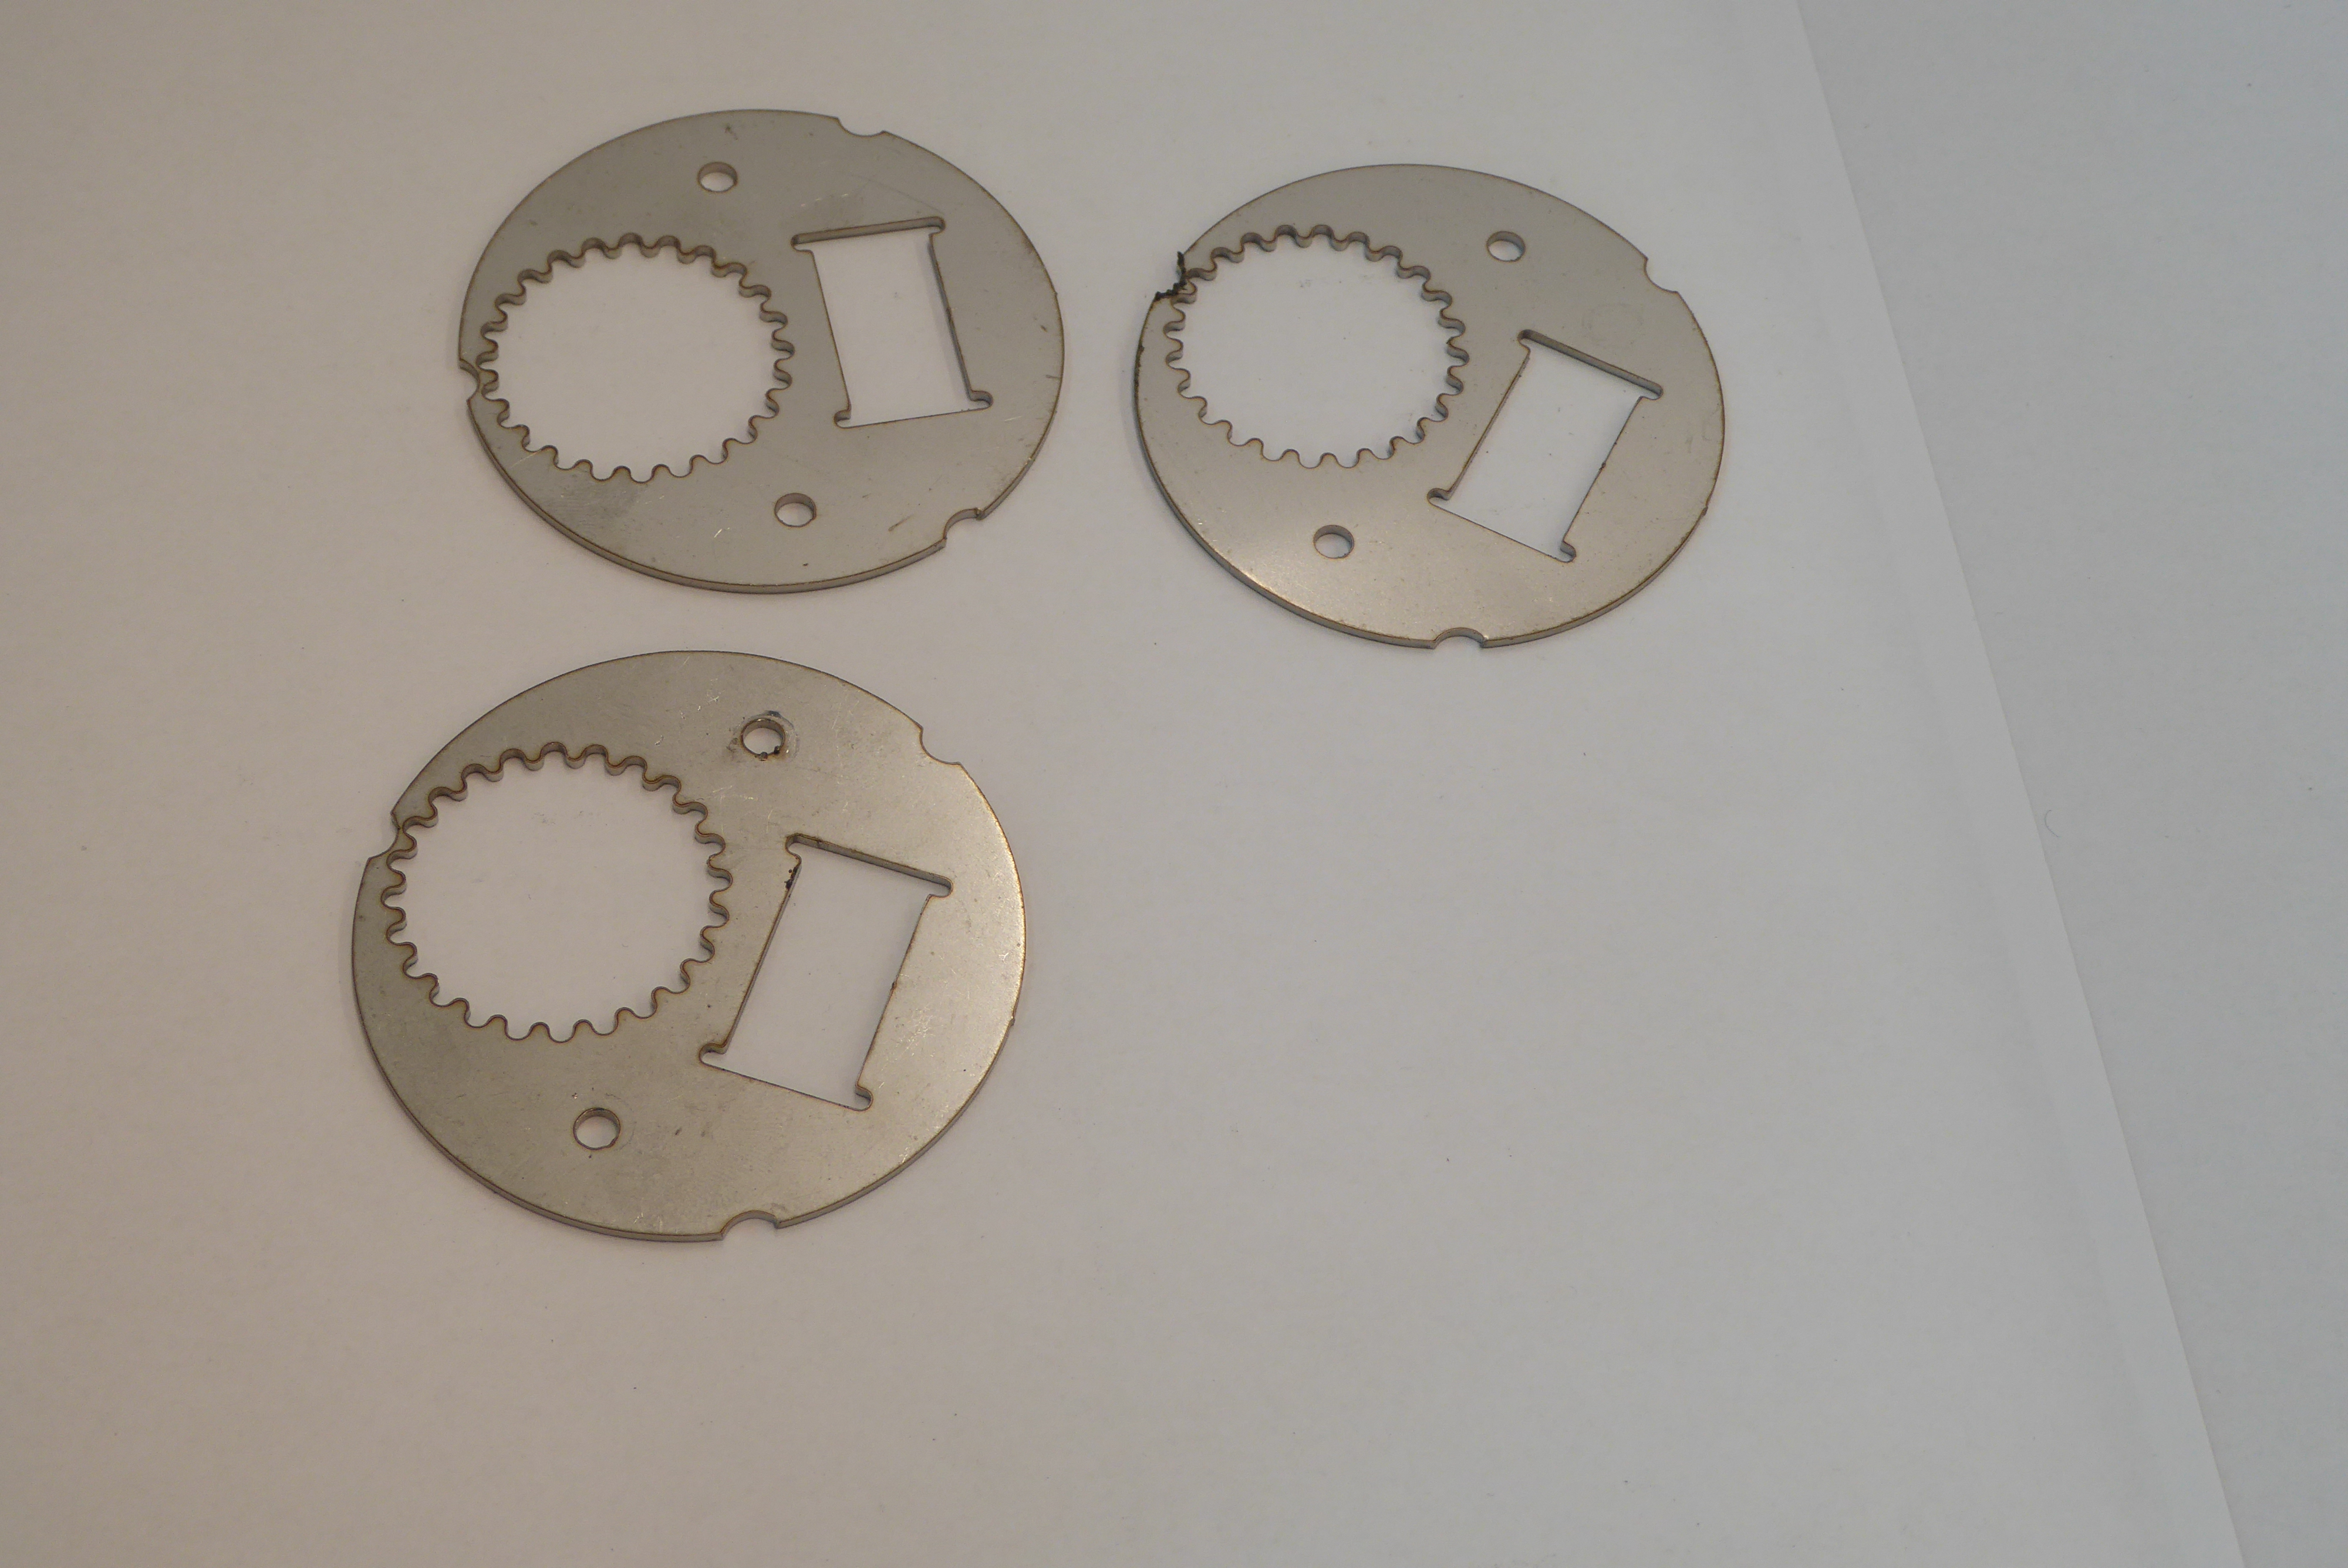
Label: Bottle Opener - Inlay